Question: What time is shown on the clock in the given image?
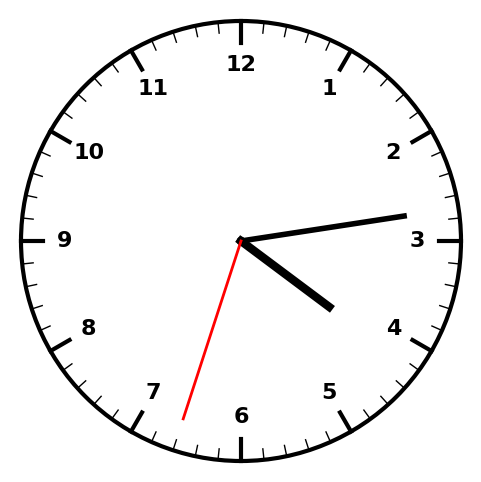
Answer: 04:13:33